Field crop: maize
Growth stage: 1
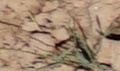
Species: lolium